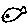
Label: fish